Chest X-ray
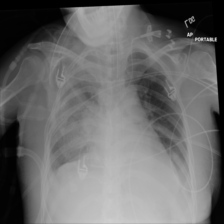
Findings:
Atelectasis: negative
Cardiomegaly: negative
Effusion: negative
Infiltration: negative
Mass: negative
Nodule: negative
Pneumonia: negative
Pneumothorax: negative
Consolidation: positive
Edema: negative
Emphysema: negative
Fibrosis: negative
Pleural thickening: negative
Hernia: negative